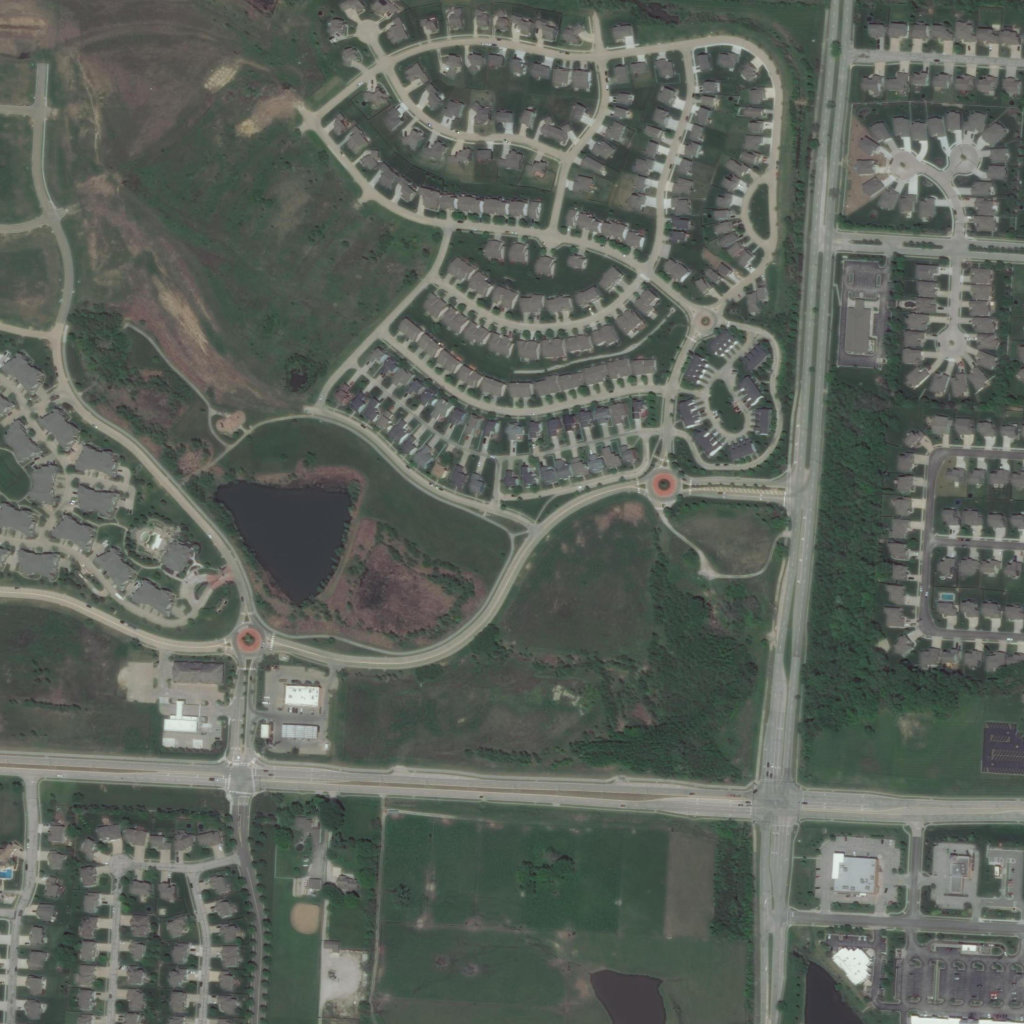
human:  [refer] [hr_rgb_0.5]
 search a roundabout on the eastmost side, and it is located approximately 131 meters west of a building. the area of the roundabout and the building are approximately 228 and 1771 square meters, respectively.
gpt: <box>[[67, 30, 69, 32, 0]]</box>

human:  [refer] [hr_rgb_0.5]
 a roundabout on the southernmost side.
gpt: <box>[[22, 60, 26, 64, 0]]</box>